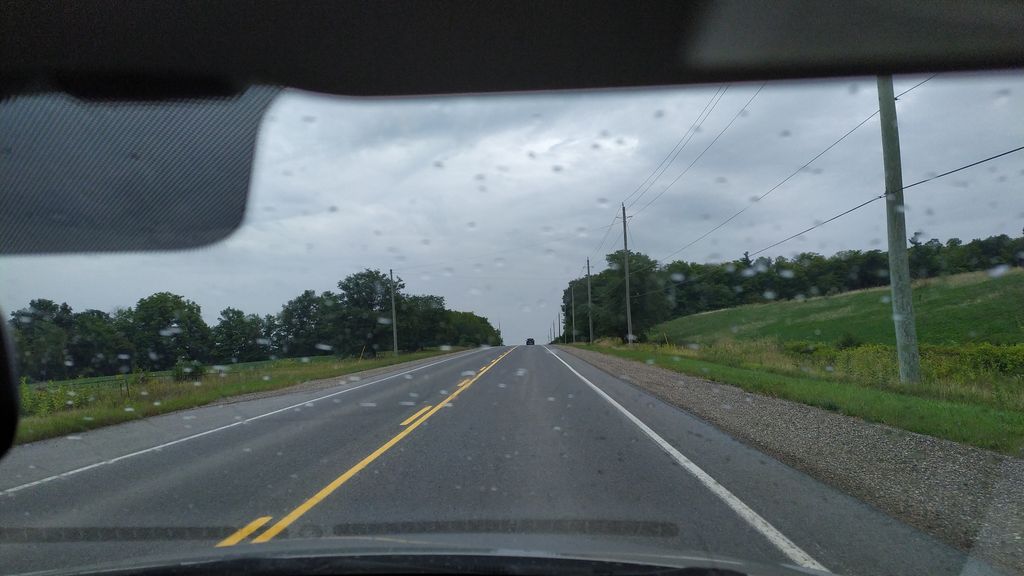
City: kitchener-waterloo